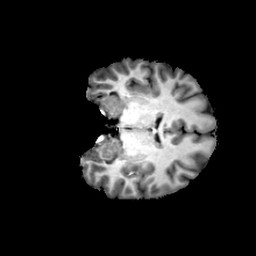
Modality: T1w
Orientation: coronal
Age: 19
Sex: male
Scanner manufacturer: philips
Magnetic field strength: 3 T
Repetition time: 0.0082 s
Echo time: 0.0037 s